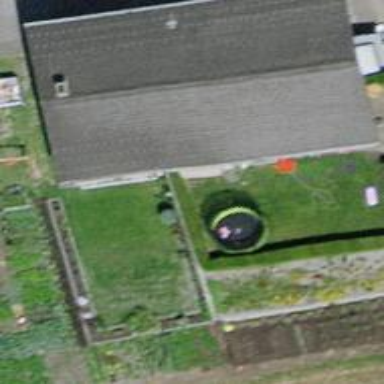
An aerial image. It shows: Detached building with gabled roof.